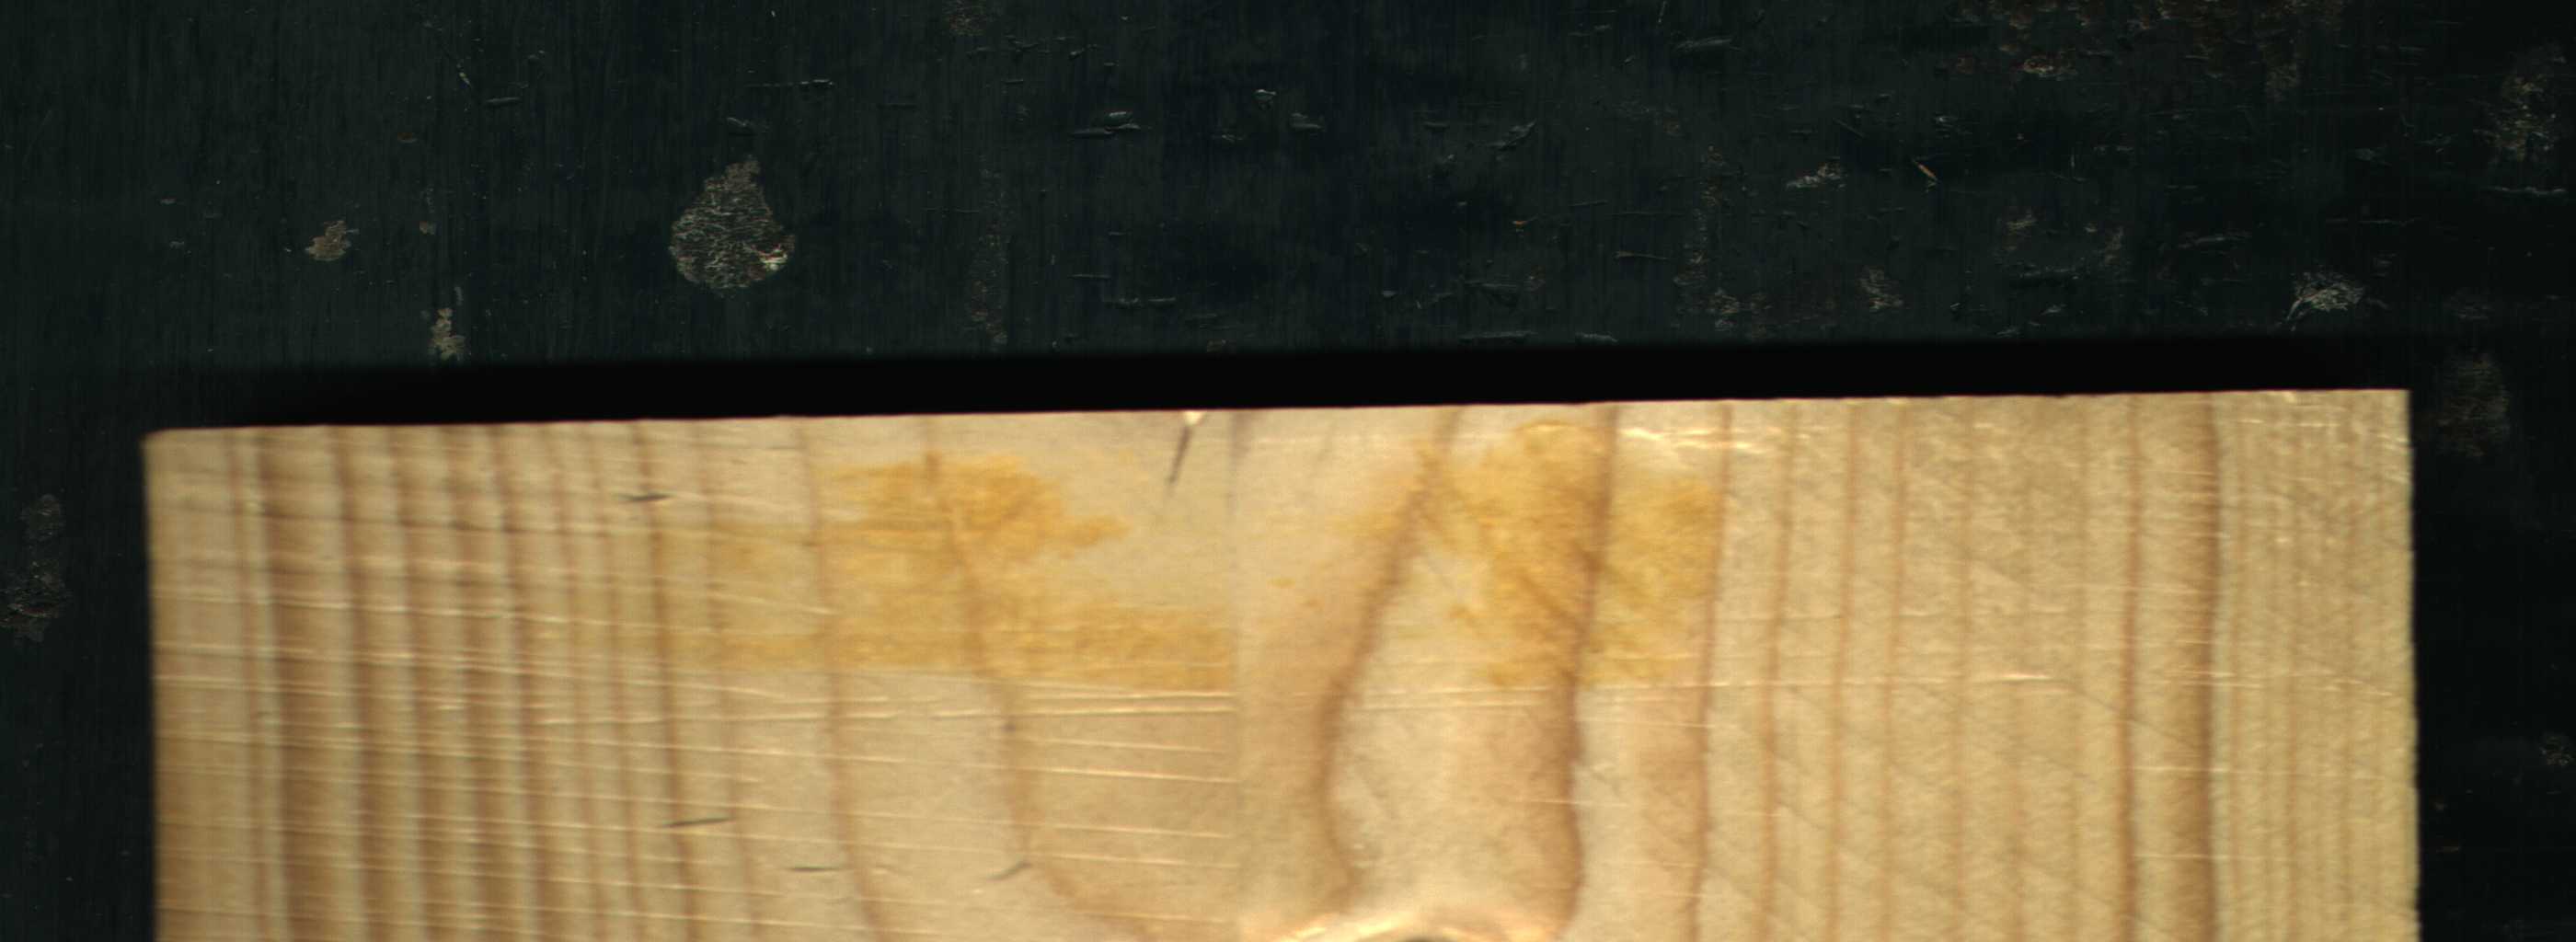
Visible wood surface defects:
resin
resin